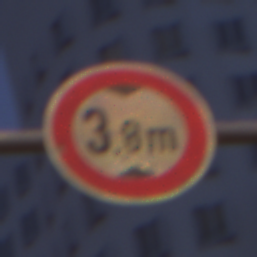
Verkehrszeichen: TatsaechlicheHoehe
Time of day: Night
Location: Outdoor (Urban)
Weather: PartlyCloudy
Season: NotSpecified
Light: Artificial